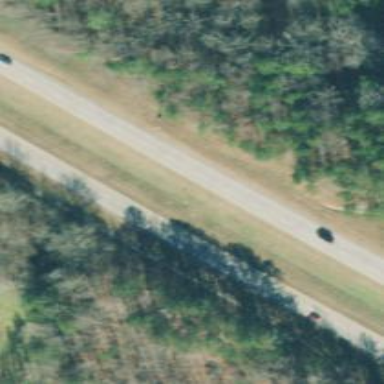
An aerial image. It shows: Trunk highway.